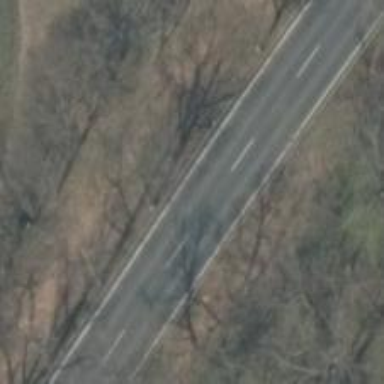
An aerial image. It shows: Primary highway bridge with asphalt surface.